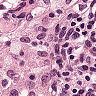
Metastatic tissue present: no